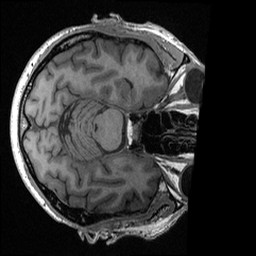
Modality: T1w
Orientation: axial
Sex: male
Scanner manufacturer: ge
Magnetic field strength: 3 T
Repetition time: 0.0064 s
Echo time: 0.00281 s